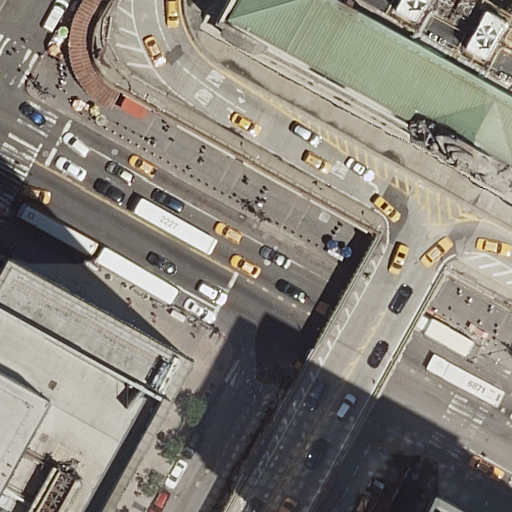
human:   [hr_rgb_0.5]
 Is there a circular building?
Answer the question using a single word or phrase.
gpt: no

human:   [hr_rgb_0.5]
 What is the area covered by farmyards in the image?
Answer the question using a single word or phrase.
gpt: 0m2

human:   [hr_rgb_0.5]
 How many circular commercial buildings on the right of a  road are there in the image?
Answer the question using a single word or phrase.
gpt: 0

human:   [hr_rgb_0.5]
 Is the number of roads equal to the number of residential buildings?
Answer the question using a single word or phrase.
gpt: no

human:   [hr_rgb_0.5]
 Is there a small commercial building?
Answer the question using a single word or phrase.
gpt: yes

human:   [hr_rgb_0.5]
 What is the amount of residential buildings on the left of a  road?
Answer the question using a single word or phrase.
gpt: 2

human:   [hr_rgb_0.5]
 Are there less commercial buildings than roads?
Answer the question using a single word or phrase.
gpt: yes

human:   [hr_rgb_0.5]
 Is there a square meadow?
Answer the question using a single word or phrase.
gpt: no

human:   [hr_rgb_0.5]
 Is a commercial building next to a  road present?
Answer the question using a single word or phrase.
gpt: yes

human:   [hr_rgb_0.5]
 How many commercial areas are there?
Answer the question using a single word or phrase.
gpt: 0

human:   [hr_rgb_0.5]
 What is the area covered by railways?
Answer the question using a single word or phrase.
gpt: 0m2

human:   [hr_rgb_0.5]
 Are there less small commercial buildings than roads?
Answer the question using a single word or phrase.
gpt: yes

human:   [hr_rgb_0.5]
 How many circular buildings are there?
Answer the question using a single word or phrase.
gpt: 0

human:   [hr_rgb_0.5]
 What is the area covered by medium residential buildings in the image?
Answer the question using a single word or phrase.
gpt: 625m2

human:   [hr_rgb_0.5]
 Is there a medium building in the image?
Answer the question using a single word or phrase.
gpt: yes

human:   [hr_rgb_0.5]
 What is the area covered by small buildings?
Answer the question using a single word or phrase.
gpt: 113m2

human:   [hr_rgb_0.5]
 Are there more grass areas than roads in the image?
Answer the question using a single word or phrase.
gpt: no

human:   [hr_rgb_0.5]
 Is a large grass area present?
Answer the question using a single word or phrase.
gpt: no

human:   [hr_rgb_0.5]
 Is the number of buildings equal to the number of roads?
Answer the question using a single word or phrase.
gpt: no

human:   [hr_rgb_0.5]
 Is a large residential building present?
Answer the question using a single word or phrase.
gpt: no

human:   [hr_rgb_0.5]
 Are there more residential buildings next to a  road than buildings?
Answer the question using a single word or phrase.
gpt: no

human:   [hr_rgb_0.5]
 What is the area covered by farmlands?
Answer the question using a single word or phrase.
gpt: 0m2

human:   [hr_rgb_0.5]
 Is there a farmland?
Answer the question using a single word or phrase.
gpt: no

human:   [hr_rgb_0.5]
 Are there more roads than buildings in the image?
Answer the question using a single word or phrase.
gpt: yes

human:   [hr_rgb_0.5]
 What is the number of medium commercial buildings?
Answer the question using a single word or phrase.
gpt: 0

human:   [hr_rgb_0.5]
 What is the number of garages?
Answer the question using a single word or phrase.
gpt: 0

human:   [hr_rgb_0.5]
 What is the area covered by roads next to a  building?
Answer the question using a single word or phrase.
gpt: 0m2

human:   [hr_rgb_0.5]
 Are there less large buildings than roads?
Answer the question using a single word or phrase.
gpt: yes

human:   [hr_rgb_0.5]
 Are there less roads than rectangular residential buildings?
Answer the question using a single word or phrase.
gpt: no

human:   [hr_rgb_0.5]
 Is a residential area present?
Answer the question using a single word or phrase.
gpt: no

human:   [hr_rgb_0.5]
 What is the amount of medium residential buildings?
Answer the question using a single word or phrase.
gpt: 2

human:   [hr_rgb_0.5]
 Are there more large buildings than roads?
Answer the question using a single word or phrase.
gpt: no

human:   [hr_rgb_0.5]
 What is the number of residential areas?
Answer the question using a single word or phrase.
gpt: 0

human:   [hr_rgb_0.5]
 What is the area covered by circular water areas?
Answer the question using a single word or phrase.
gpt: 0m2

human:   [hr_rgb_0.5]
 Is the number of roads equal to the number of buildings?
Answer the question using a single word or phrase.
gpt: no

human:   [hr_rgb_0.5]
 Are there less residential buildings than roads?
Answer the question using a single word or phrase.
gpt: yes